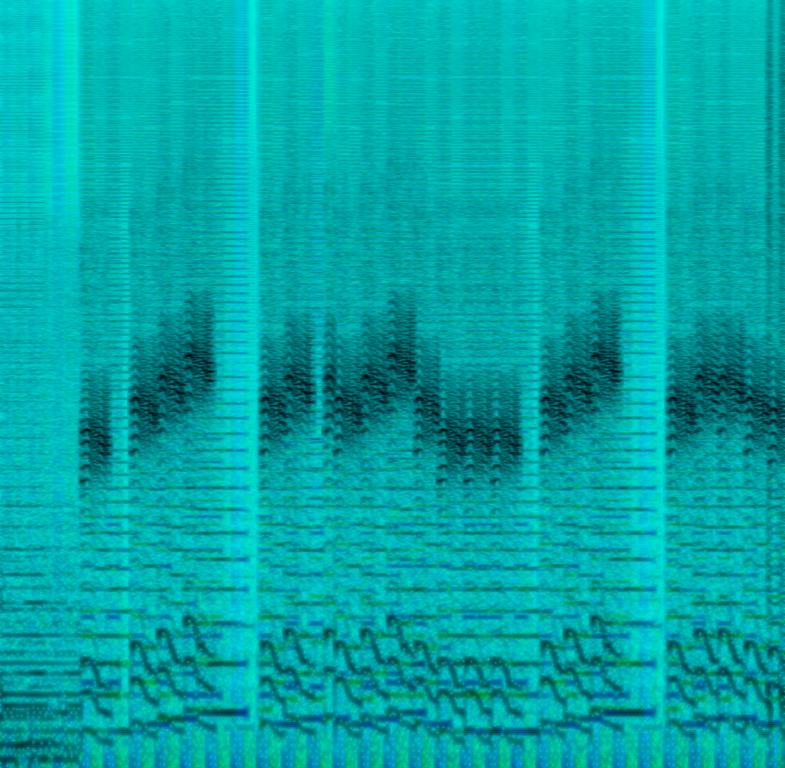
This song is an instrumental. The tempo is medium with an animated keyboard harmony and vocalisation. The music is heavily synthesised and sounds like a children’s song. This song is an electronic pop/ Children’s song.